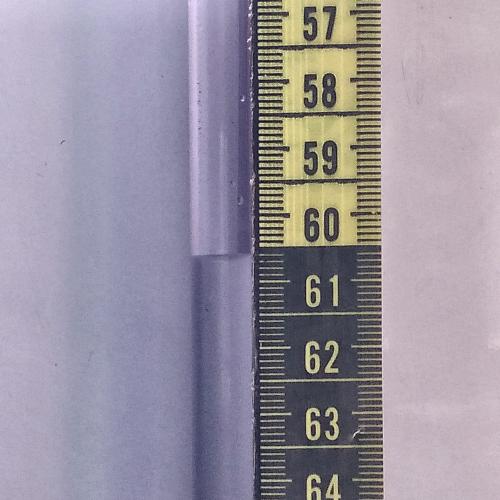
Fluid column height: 60.6 cm